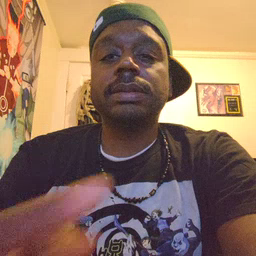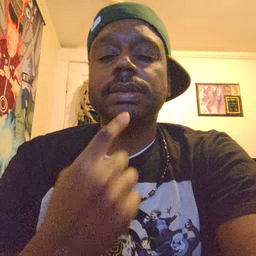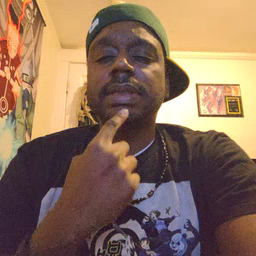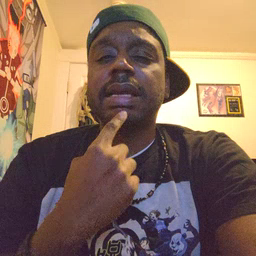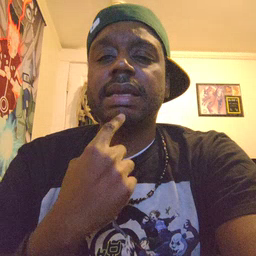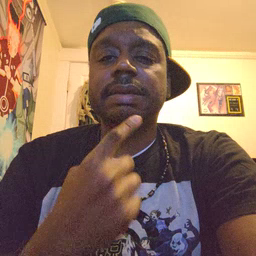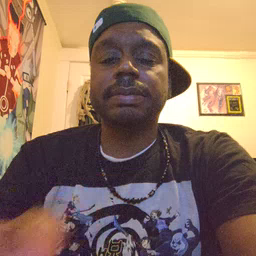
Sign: say